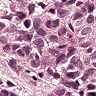
Metastatic tissue present: yes